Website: walmart
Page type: payment
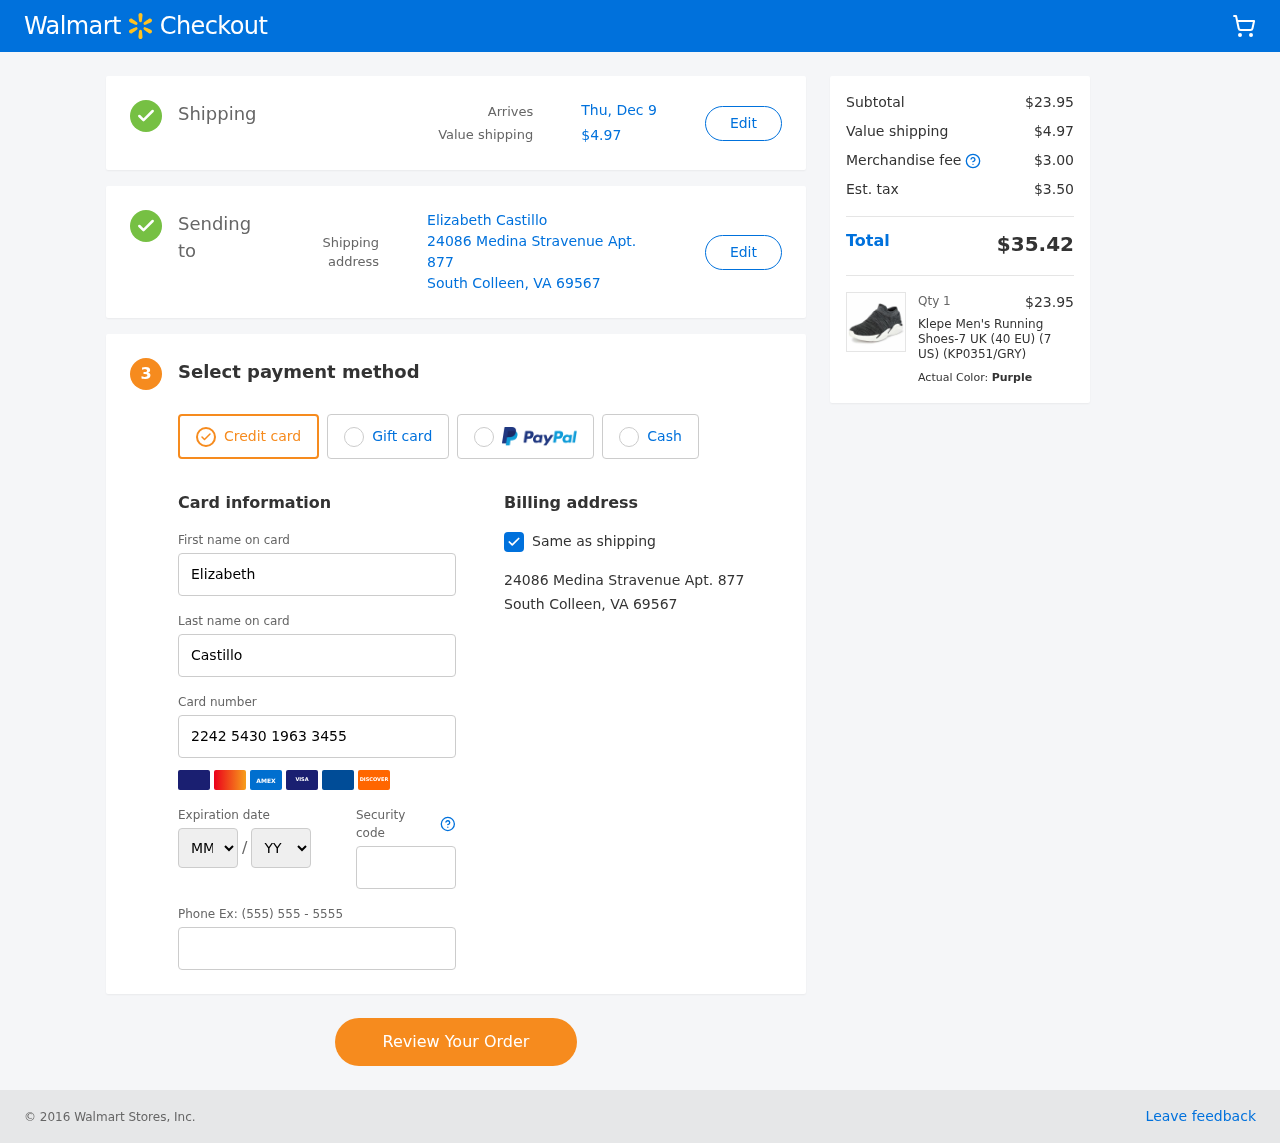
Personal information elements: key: PII_CARD_EXPIRY_MONTH
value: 05
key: PII_CARD_EXPIRY_YEAR
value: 26
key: PII_CITY_STATE_ZIP
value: South Colleen, VA 69567
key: PII_FULLNAME
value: Elizabeth Castillo
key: PII_STREET
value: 24086 Medina Stravenue Apt. 877
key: PII_FIRSTNAME
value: Elizabeth
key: PII_LASTNAME
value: Castillo
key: PII_CARD_NUMBER
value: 2242 5430 1963 3455
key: PII_CARD_CVV
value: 520
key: PII_PHONE
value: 3492510509
Product elements: key: PRODUCT1_NAME
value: Klepe Men's Running Shoes-7 UK (40 EU) (7 US) (KP0351/GRY)
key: PRODUCT1_PRICE
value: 23.95
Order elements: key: ORDER_DELIVERY_DATE
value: Thu, Dec 9
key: ORDER_SHIPPING_COST
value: $4.97
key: ORDER_SUBTOTAL
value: $23.95
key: ORDER_MERCHANDISE_FEE
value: $3.00
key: ORDER_TAX
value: $3.50
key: ORDER_TOTAL
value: $35.42
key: ORDER_NUM_ITEMS
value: Qty 1